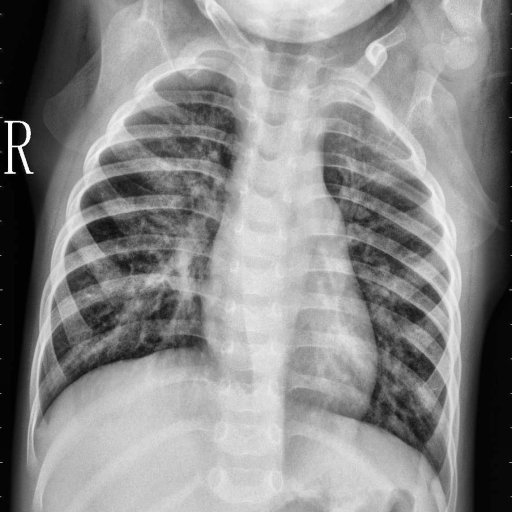
Finding: PNEUMONIA